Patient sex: M
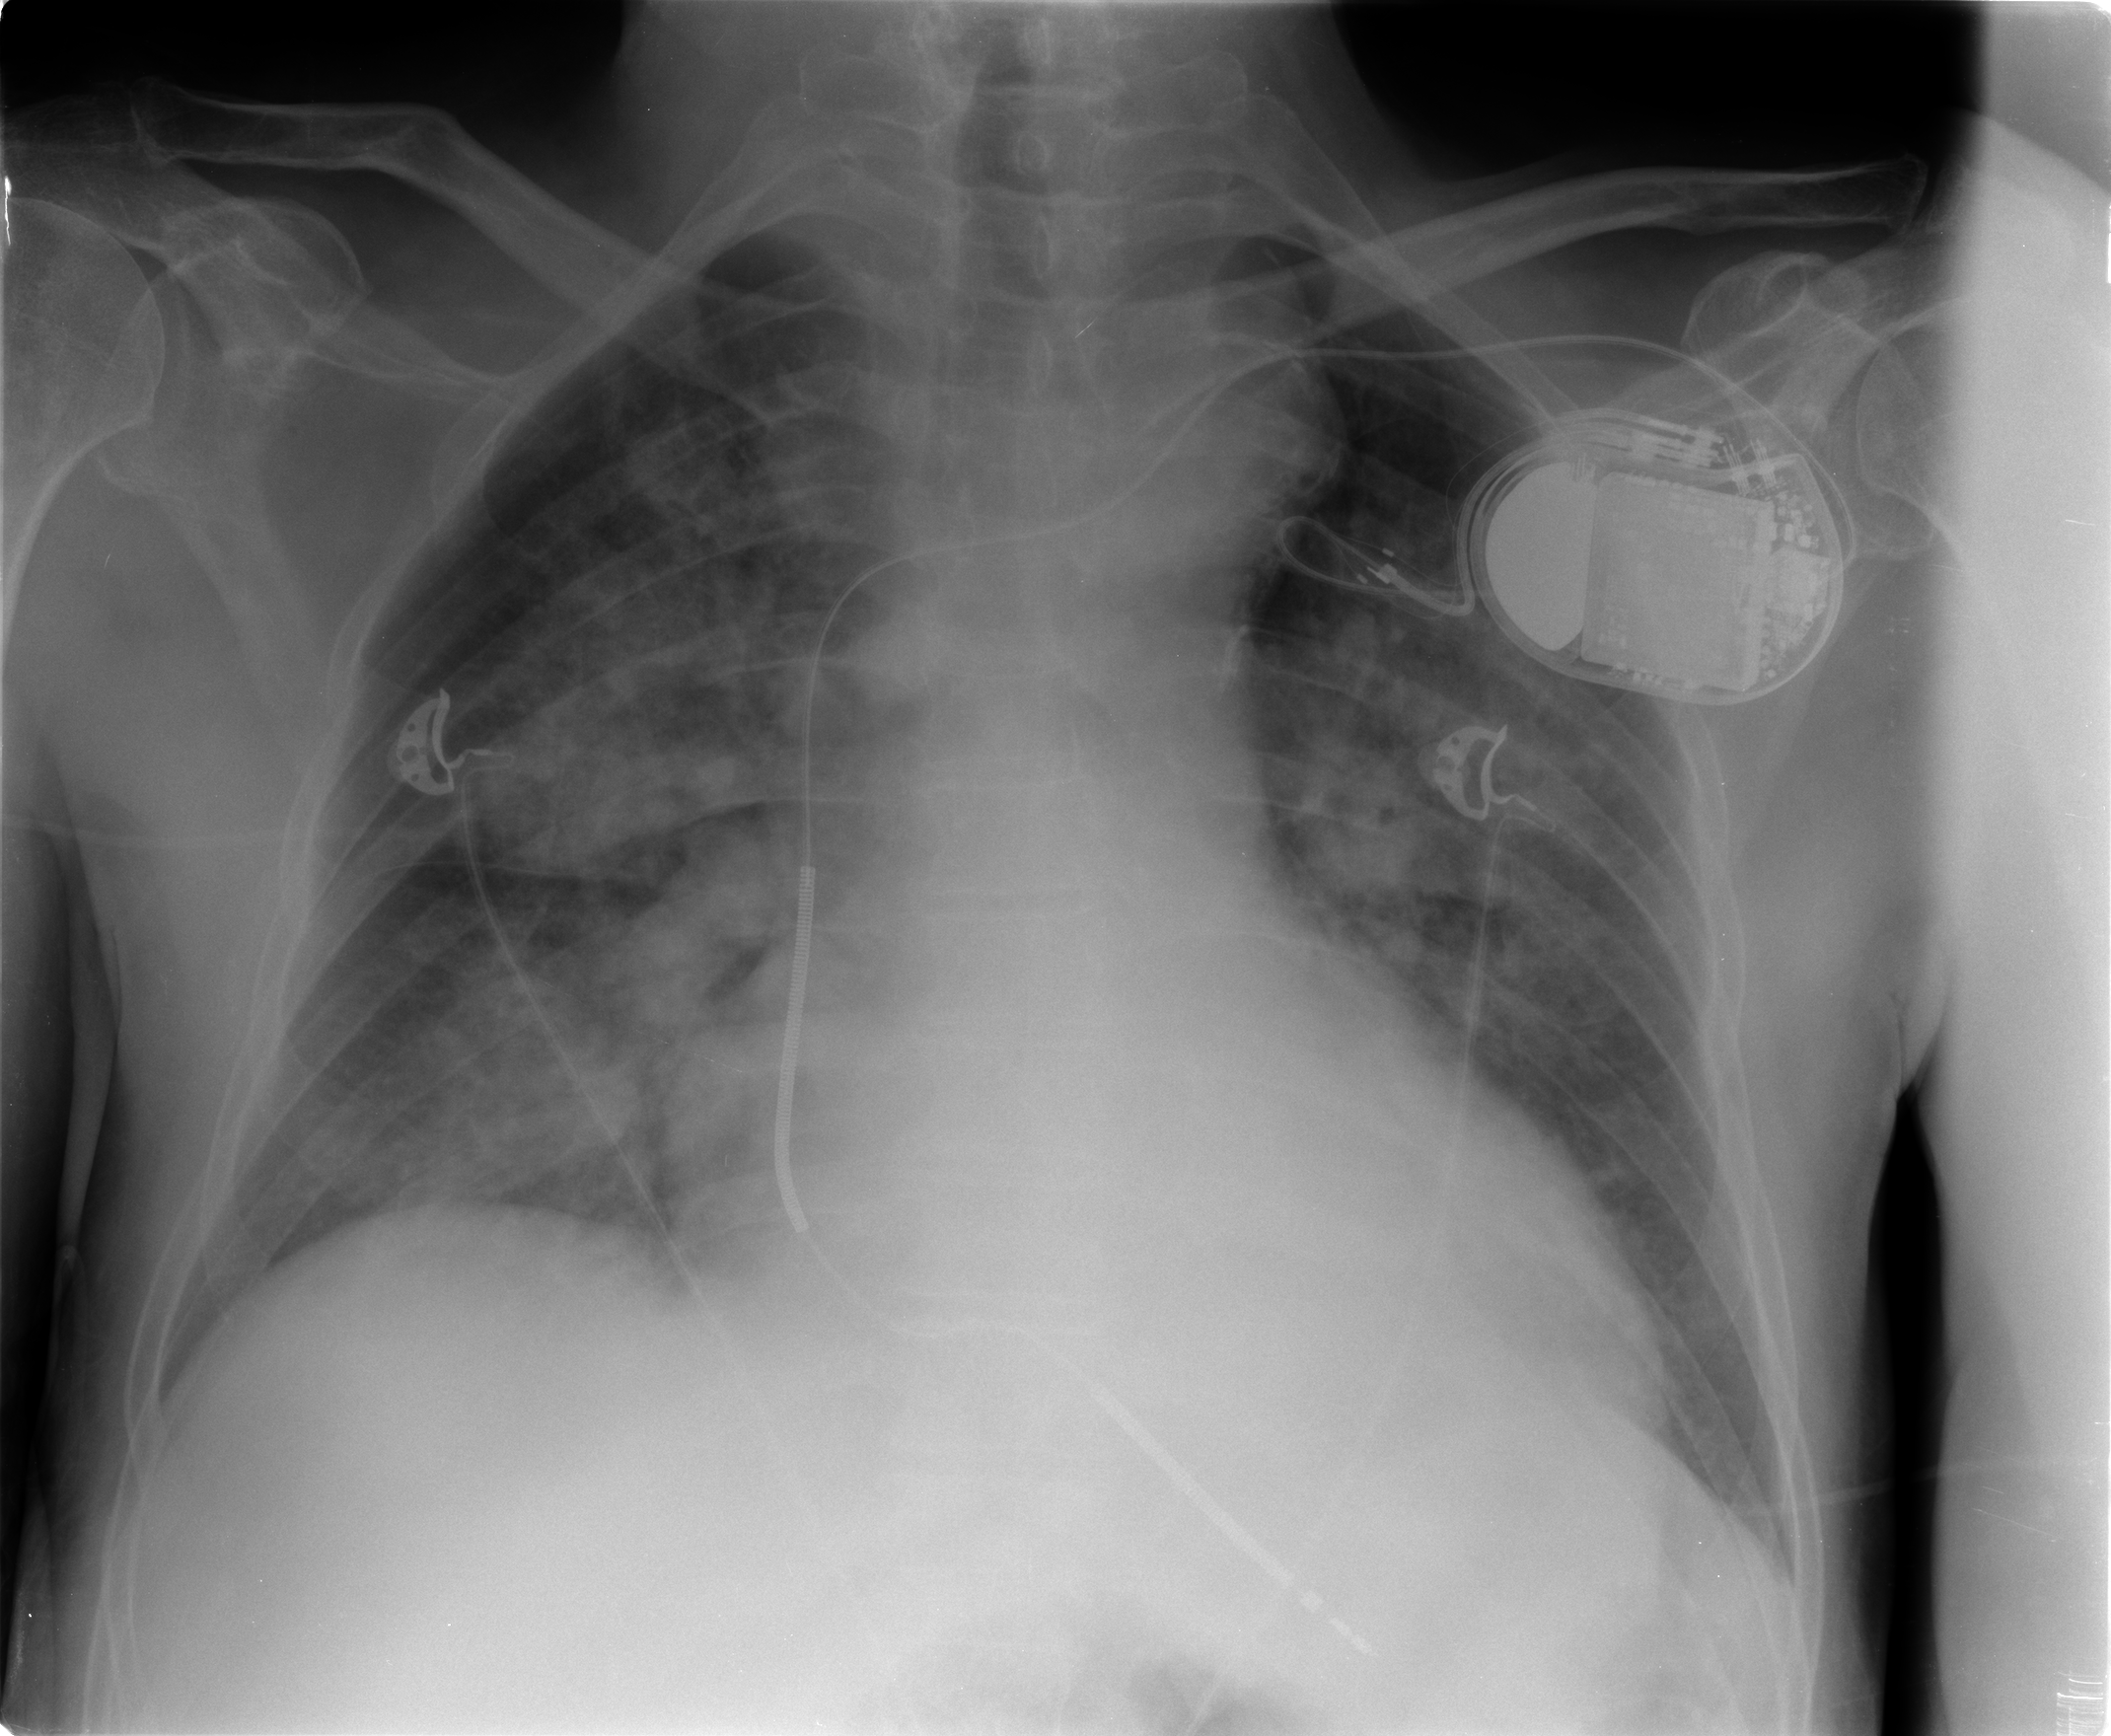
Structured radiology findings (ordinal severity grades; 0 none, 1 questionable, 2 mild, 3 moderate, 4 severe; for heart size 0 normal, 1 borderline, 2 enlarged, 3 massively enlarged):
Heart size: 2
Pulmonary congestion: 2
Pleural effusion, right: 1
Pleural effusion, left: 1
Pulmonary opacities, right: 4
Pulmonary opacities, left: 2
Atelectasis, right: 3
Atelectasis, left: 2